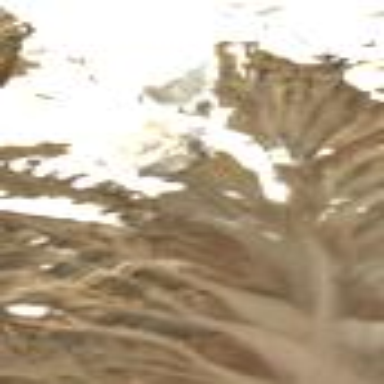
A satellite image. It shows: Stunning view of glacier.